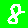
Digit: 8